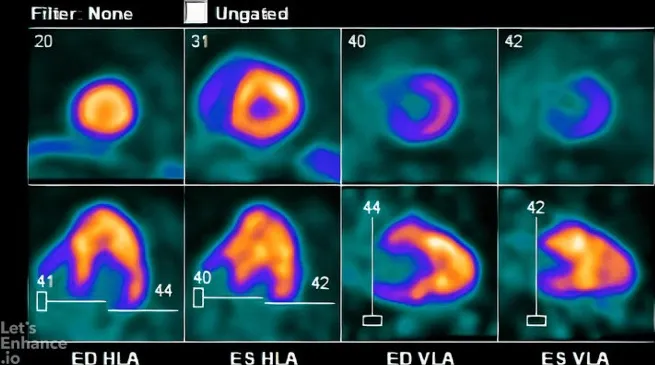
PET scan done at the presentation (in 2023). . Rest PET test showing spade-like cavity.
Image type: radiology (pet)